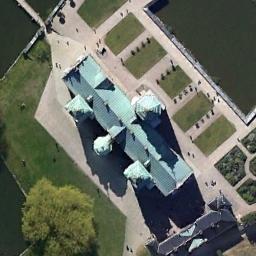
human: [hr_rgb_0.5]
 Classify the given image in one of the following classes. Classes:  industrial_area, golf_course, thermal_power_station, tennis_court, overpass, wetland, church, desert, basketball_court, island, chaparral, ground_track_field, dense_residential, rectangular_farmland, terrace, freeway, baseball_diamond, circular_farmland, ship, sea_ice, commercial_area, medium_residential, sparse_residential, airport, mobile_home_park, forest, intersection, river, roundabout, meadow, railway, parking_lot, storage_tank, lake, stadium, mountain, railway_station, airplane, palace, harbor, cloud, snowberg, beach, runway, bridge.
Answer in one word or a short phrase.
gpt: palace